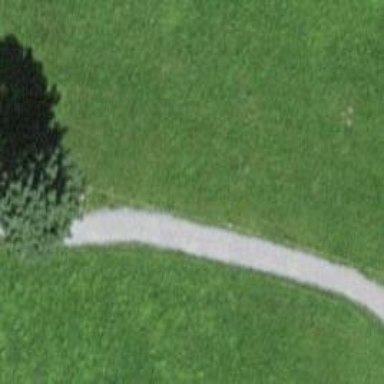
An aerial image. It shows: Gravel footway.